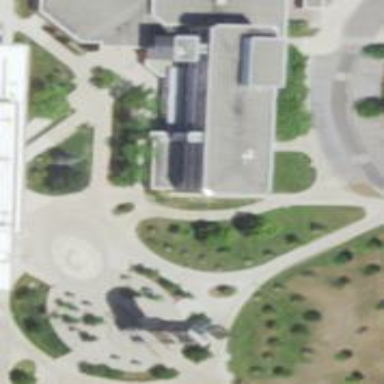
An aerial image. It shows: University building.